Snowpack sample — Loveland Pass, Silver Plume, Colorado, USA (2/11/26, 12:00 PM MST)
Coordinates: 39.663, -105.886
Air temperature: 35 °F
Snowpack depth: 82 cm
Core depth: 40 cm
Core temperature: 23 °F
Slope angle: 13°, slope face: 12°
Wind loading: high
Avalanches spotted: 1
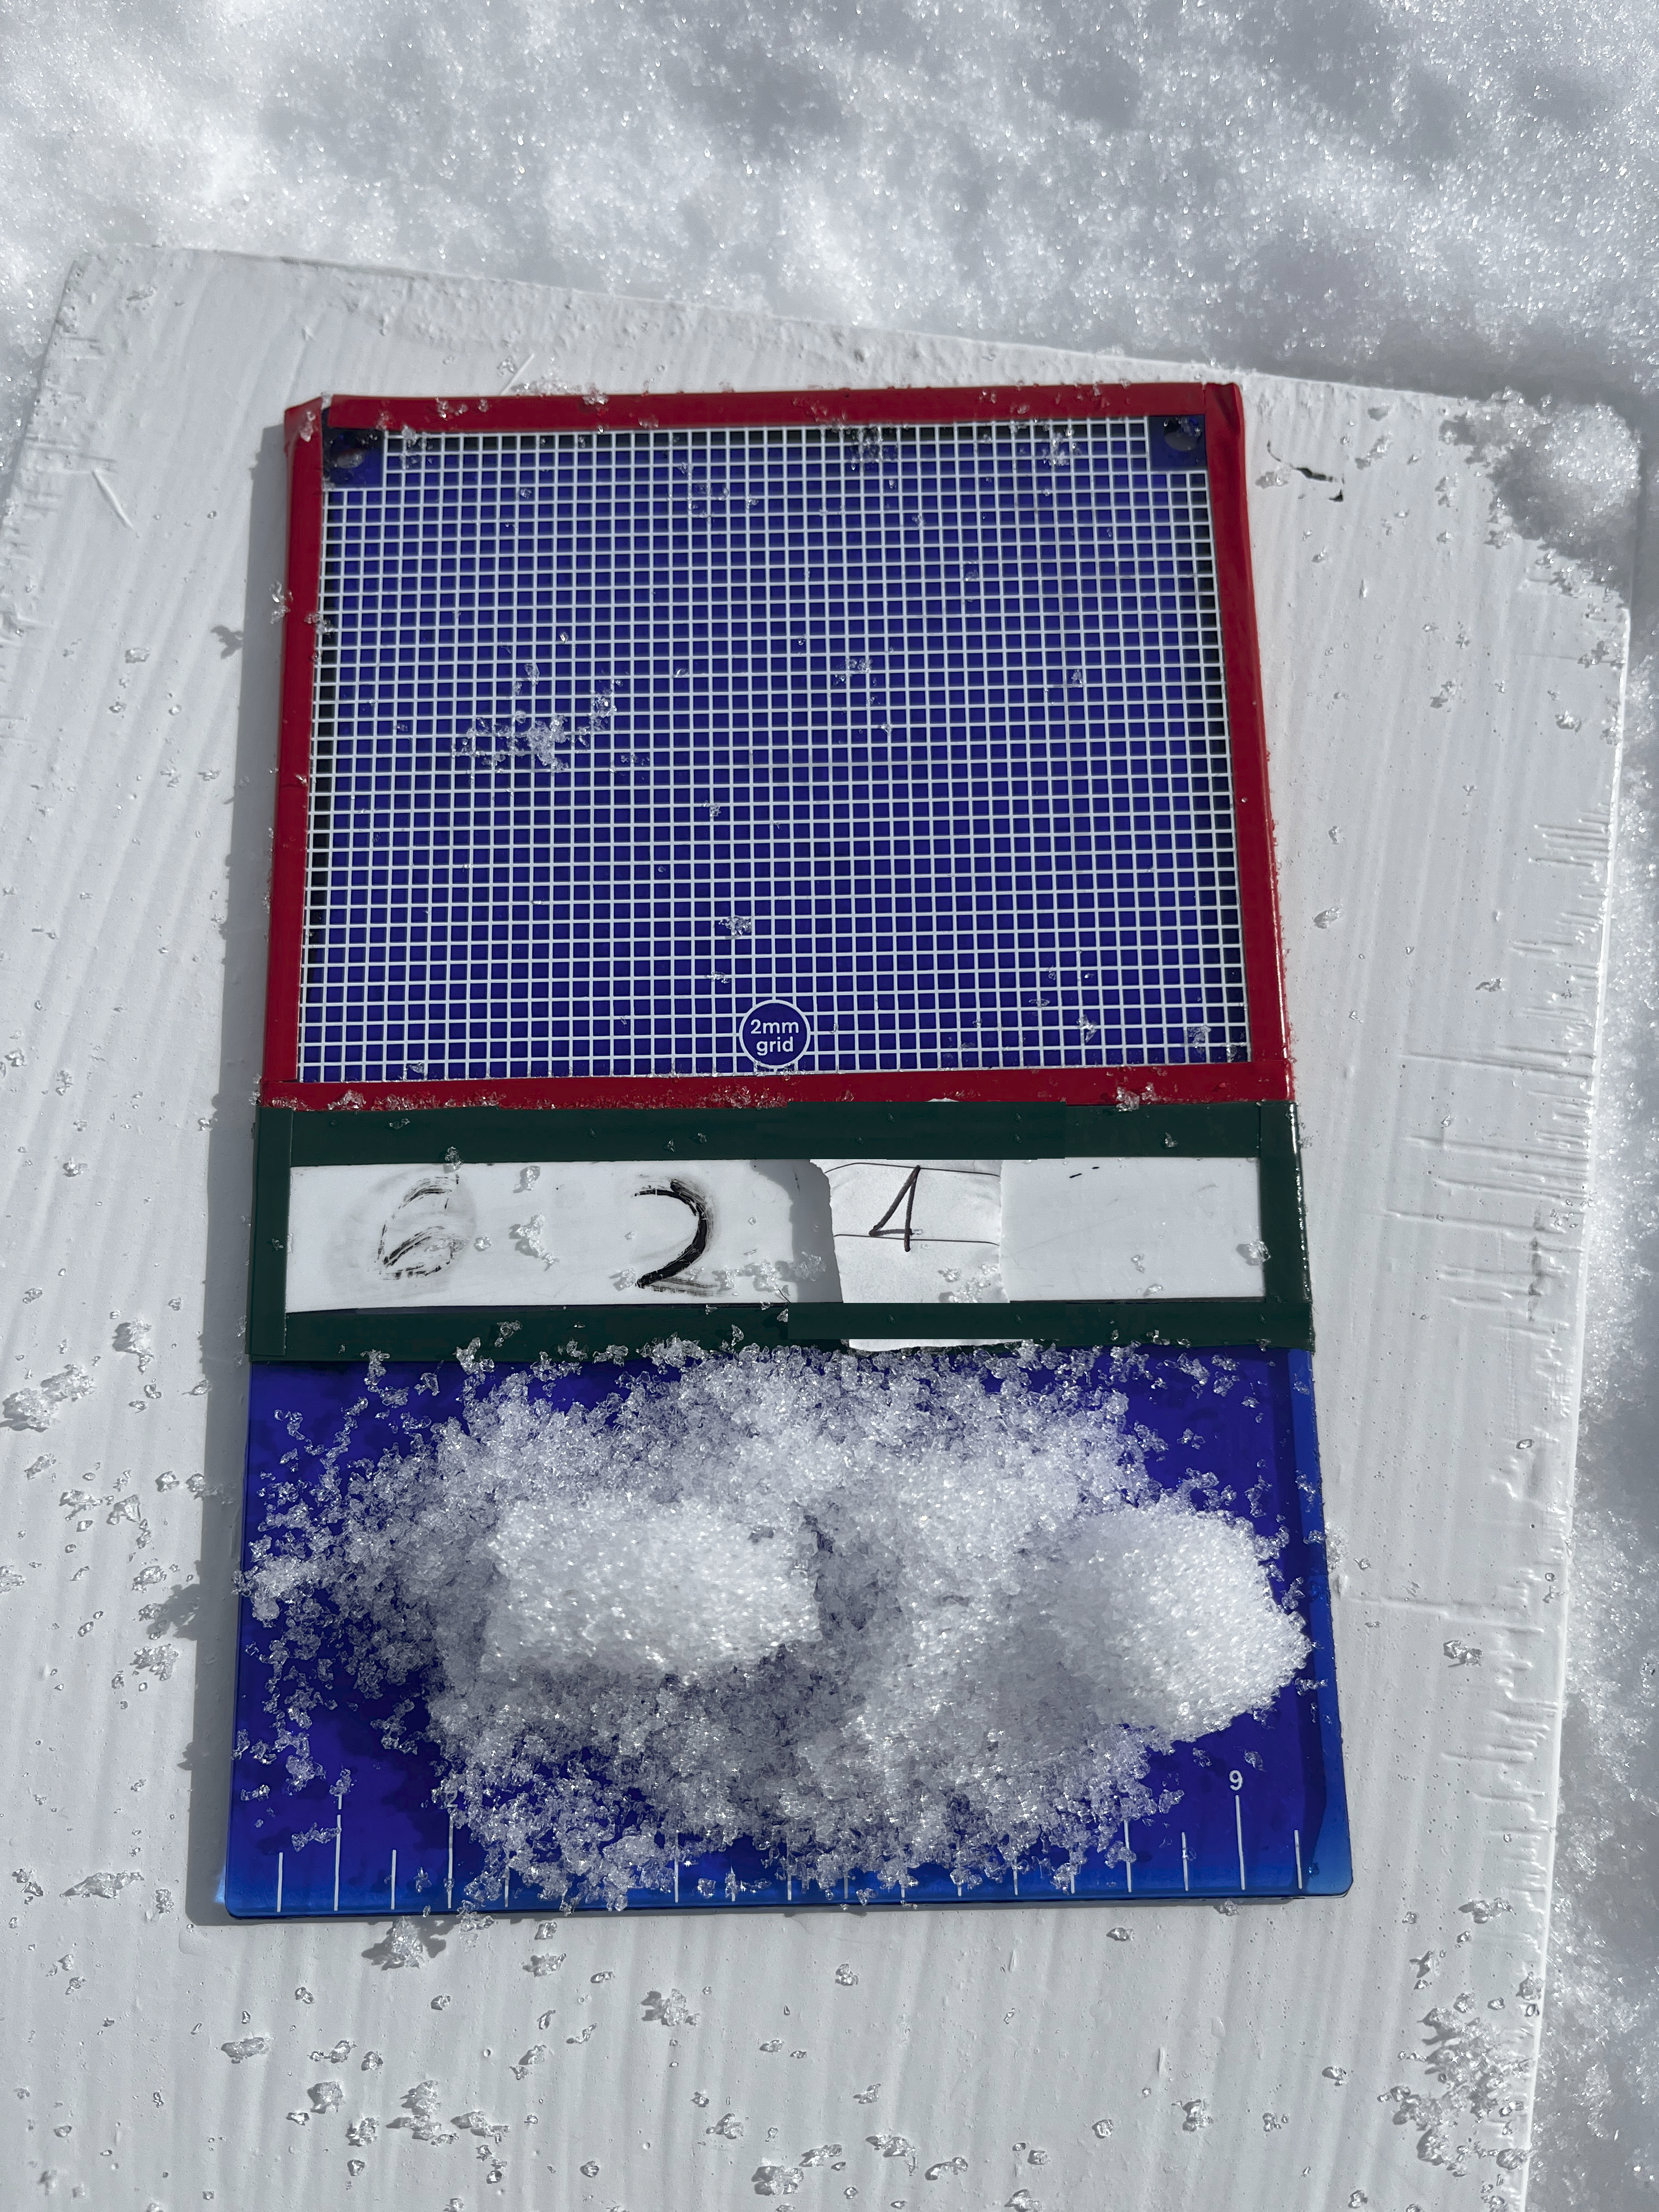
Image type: crystal_card
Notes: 1 small avalanche spotted on the north side of the bowl, lots of wind loading